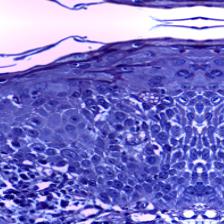
Diagnosis: OSCC